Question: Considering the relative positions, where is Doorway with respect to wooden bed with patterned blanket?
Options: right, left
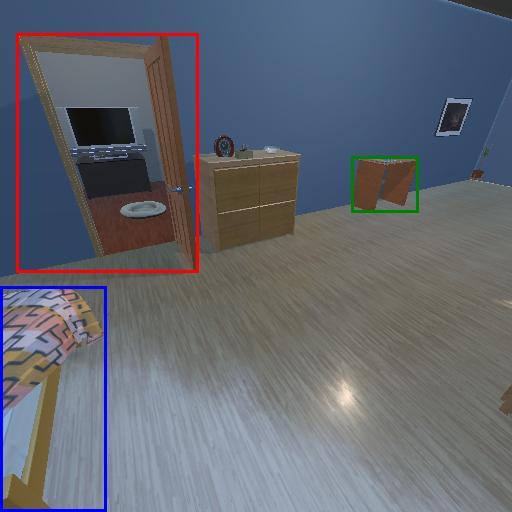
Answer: right